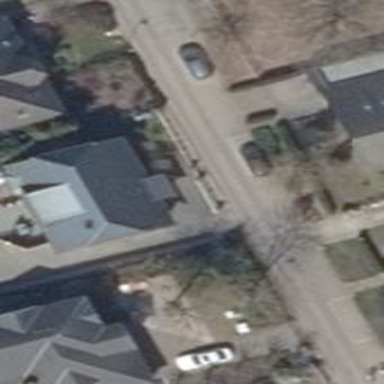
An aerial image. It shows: Detached building with half-hipped roof shape.